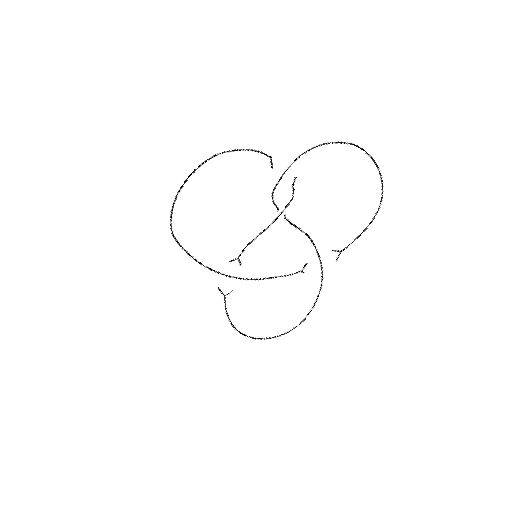
Crossing number: 4